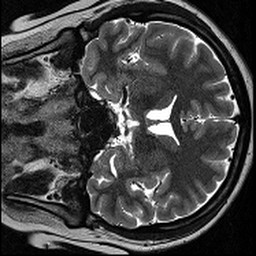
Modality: T2w
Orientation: coronal